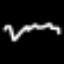
Label: squiggle